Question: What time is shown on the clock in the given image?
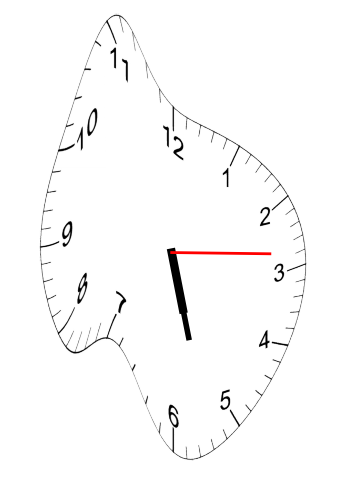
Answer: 05:27:14